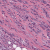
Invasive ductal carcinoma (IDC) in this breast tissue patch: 1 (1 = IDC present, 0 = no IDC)